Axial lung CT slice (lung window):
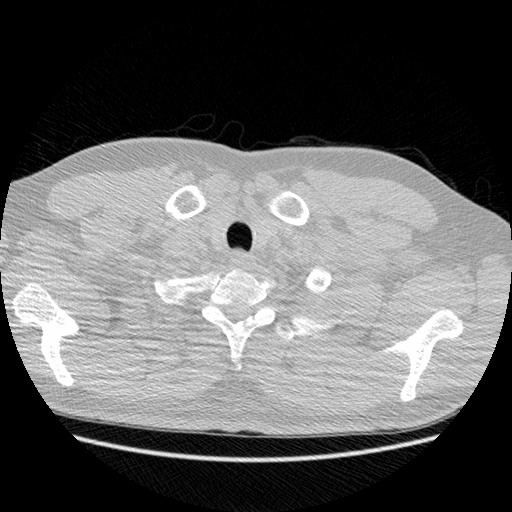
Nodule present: no